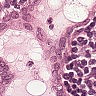
Metastatic tissue present: yes